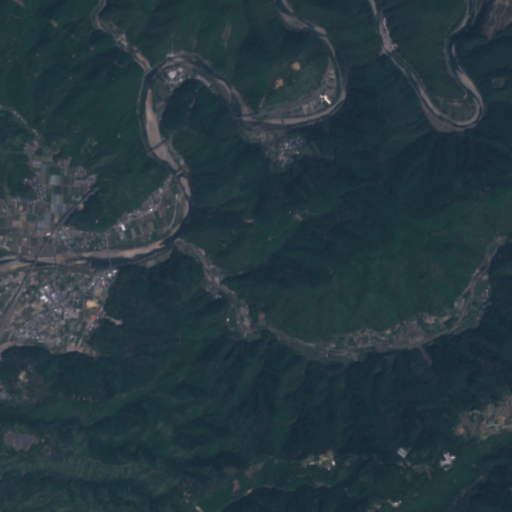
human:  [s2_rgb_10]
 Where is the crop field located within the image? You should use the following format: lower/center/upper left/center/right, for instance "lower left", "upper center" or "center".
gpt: The crop field is located in the upper center of the image.
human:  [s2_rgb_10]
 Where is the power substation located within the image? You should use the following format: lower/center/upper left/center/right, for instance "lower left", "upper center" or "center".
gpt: The power substation is located in the upper center of the image.
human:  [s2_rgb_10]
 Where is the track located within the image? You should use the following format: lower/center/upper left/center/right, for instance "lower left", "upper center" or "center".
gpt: There is no track in the image.